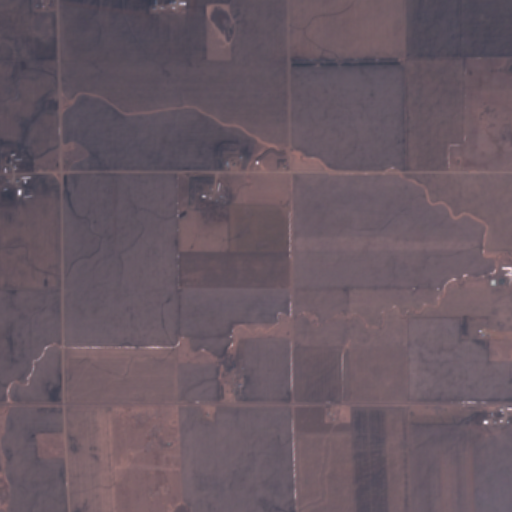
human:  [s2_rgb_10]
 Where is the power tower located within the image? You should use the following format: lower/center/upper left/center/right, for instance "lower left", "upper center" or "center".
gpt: The power tower is located in the right of the image.
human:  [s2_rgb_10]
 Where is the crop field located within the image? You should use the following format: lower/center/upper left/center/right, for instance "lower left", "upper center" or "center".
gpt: There is no crop field in the image.